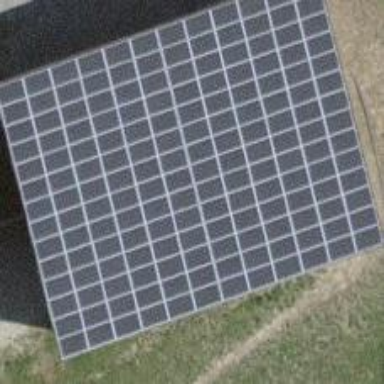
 consisting of solar photovoltaic panels."